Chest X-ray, PA view. Patient: 57 years old, sex M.
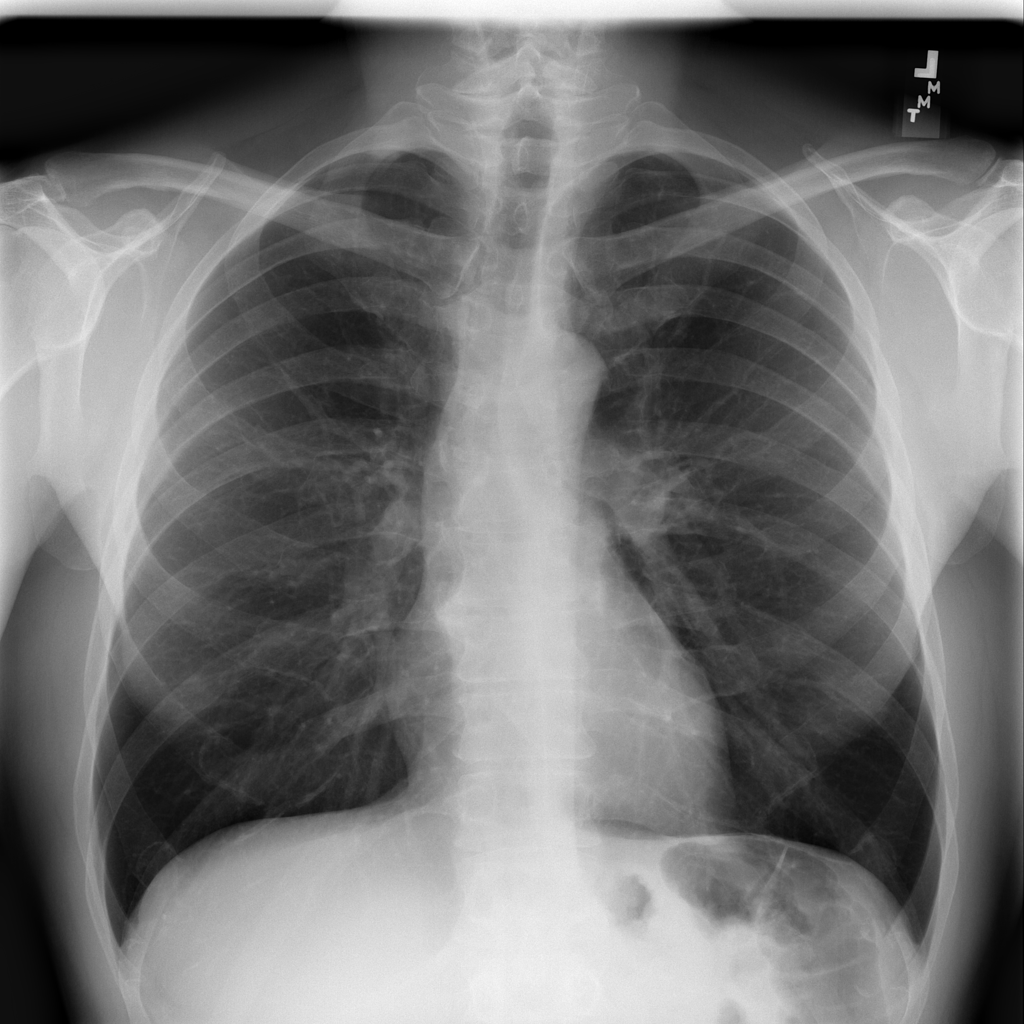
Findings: No Finding